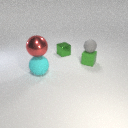
small green metal cube behind large cyan rubber sphere